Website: home-depot
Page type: customer-info-address
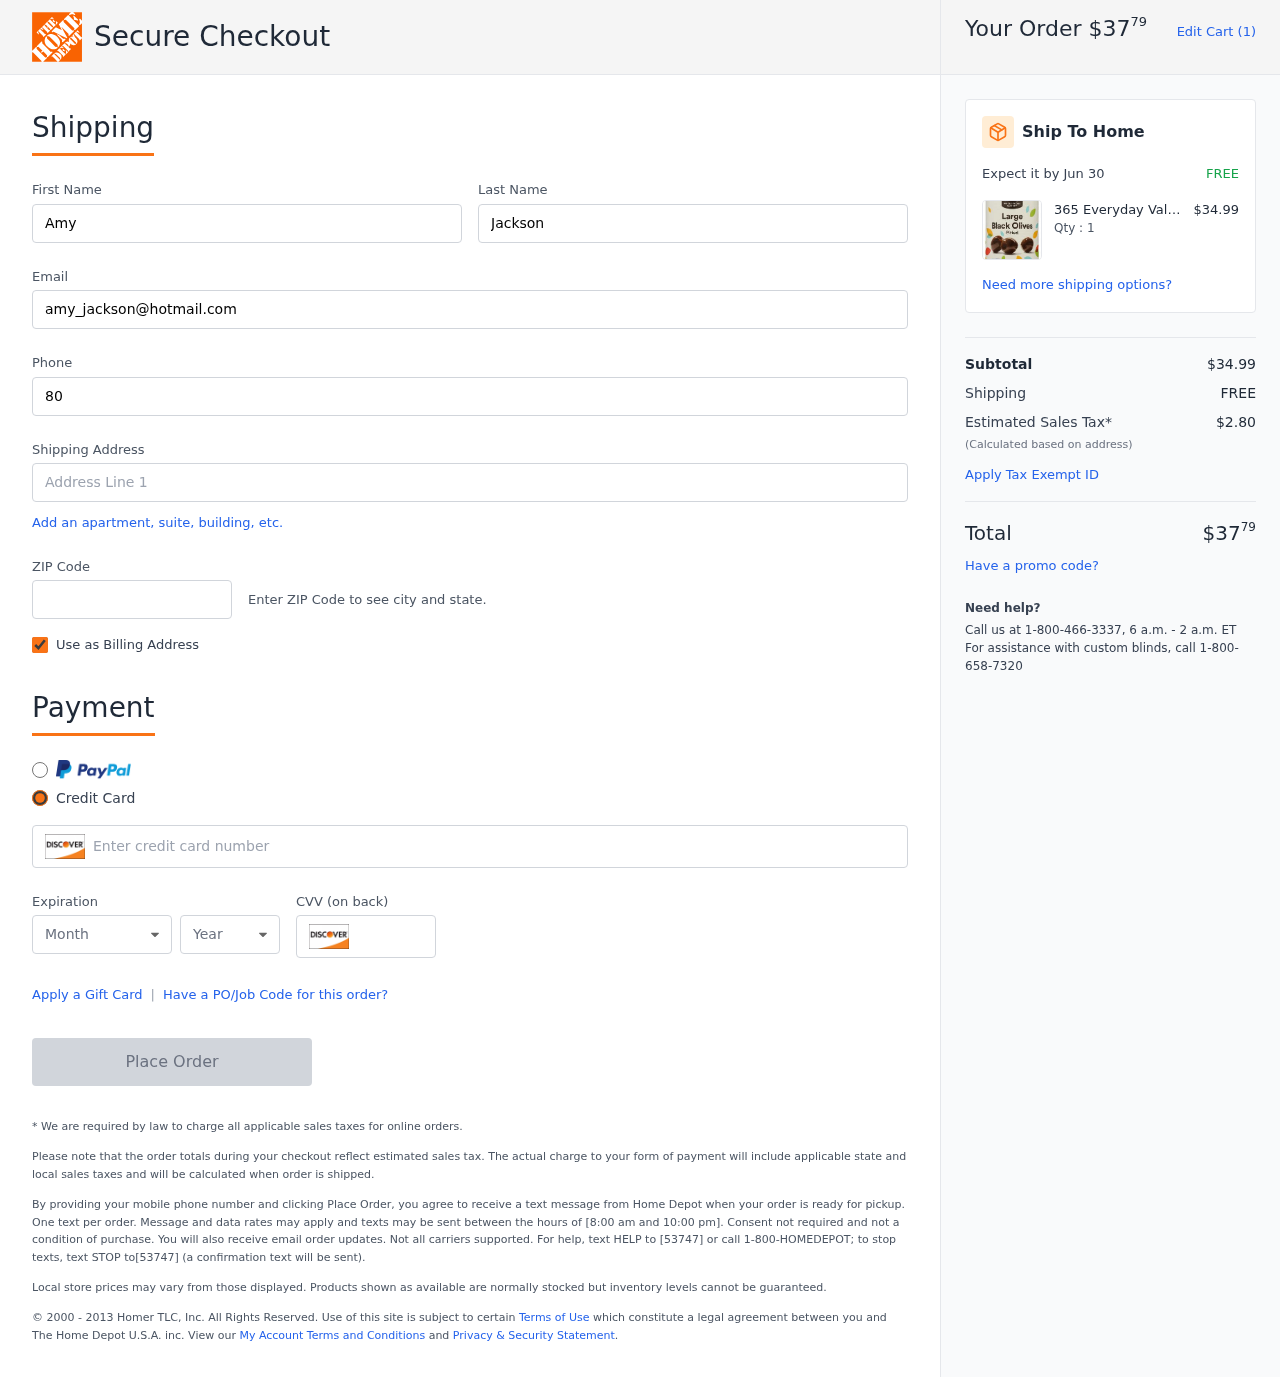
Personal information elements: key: PII_CARD_CVV
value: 199
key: PII_CARD_EXPIRY_MONTH
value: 07
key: PII_CARD_EXPIRY_YEAR
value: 30
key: PII_CARD_NUMBER
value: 6523 5588 9782 9158
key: PII_EMAIL
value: amy_jackson@hotmail.com
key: PII_FIRSTNAME
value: Amy
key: PII_LASTNAME
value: Jackson
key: PII_PHONE
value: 8074456758
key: PII_POSTCODE
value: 40571
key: PII_STREET
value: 69326 Matthew Forges Apt. 441
Product elements: key: PRODUCT1_BRAND
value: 365 Everyday Value
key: PRODUCT1_NAME
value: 365 Everyday Value, Pitted Black Olives, Large, 6 oz
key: PRODUCT1_PRICE
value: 34.99
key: PRODUCT1_QUANTITY
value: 1
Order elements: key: ORDER_TOTAL
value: $3779
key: ORDER_NUM_ITEMS
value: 1
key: ORDER_DELIVERY_DATE
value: Jun 30
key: ORDER_SUBTOTAL
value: $34.99
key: ORDER_SHIPPING_COST
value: FREE
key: ORDER_TAX
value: $2.80